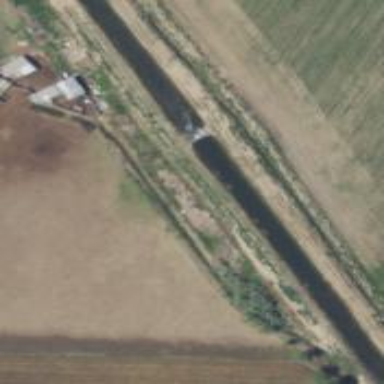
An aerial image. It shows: Weir in waterway.